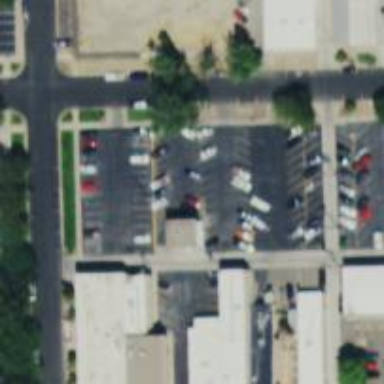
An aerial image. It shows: Parking space.